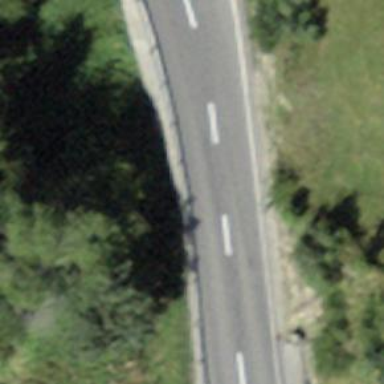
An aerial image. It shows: Secondary road with asphalt surface.